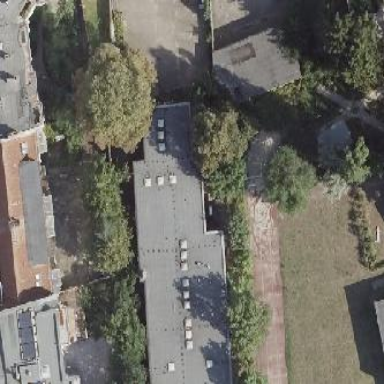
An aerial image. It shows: Bakery located in building.